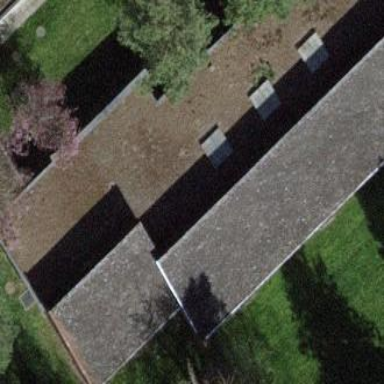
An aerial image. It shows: Part of building is shown in the image.